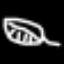
Label: leaf